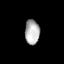
Tissue: lung
Cell type: Fibroblasts
Senescence score: 0.1914
Nuclear area (px): 350
Mean DAPI intensity: 179.637